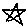
Label: star